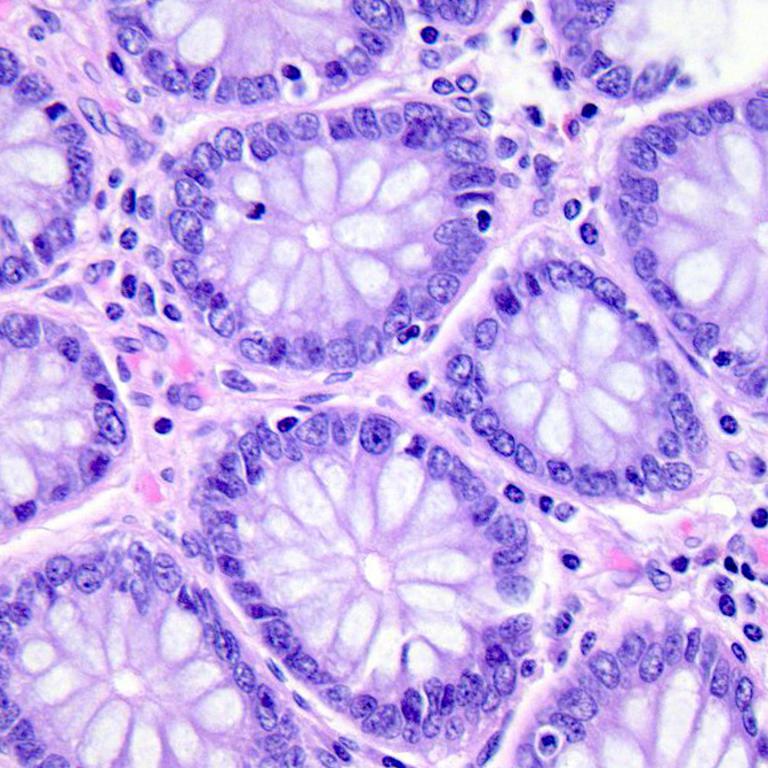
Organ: colon
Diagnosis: benign